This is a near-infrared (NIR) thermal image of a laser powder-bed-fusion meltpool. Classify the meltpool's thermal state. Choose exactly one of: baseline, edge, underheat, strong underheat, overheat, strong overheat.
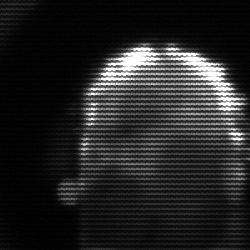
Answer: baseline